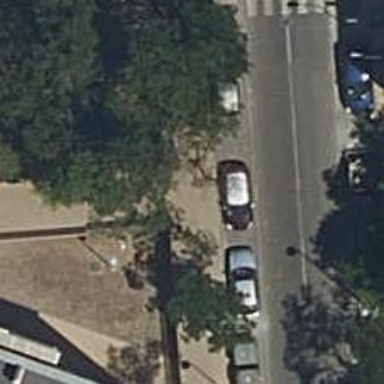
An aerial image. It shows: Paved footway with ramp.